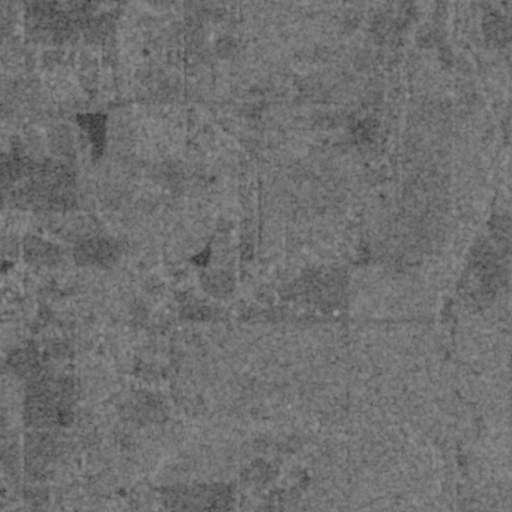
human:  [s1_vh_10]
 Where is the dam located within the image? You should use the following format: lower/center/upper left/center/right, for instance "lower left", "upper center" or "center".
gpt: The dam is located in the upper left of the image.
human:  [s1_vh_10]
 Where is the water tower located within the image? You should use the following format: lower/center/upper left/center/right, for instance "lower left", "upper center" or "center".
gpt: The water tower is located in the center left of the image.
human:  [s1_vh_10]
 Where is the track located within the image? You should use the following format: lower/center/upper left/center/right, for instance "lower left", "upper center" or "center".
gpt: There is no track in the image.

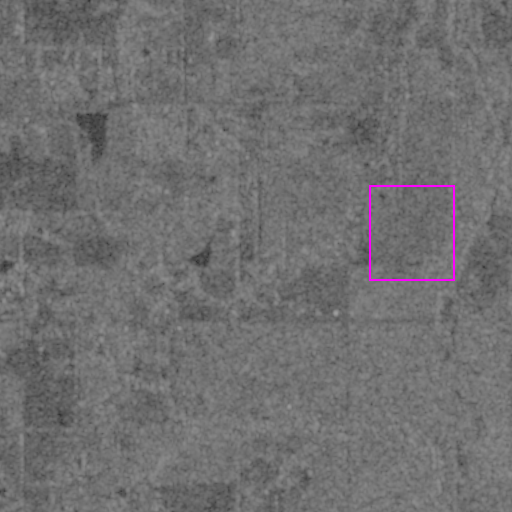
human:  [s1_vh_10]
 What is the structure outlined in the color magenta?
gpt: The structure outlined in magenta is a crop field.
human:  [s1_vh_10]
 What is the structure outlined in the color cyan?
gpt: There is no cyan outline.